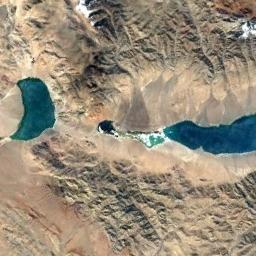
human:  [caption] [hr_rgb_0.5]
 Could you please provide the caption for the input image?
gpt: An irregularly shaped light blue lake surrounded by yellow-brown mountains with a small lake next to it .

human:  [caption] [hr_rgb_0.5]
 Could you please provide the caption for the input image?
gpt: The ground is rough around the lake .

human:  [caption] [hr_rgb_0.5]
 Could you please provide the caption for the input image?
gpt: There are green Spaces and paths beside the lake in the picture .

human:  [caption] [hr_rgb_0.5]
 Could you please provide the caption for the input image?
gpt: The green lake and the blue lake lie in a mountainous area .

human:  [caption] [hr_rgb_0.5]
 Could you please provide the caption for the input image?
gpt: There are two blue lakes in a brown mountain .